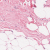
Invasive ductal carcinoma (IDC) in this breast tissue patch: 0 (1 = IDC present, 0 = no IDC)